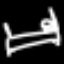
Label: bed